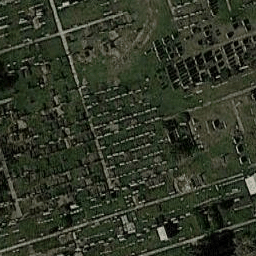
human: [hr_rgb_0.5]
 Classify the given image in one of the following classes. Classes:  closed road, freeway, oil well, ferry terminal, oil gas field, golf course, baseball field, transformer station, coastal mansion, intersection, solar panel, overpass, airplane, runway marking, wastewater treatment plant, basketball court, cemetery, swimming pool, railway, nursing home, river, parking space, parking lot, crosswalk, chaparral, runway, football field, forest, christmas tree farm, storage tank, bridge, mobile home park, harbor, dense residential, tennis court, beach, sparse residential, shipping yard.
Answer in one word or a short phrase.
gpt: cemetery